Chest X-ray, AP view. Patient: 60 years old, sex M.
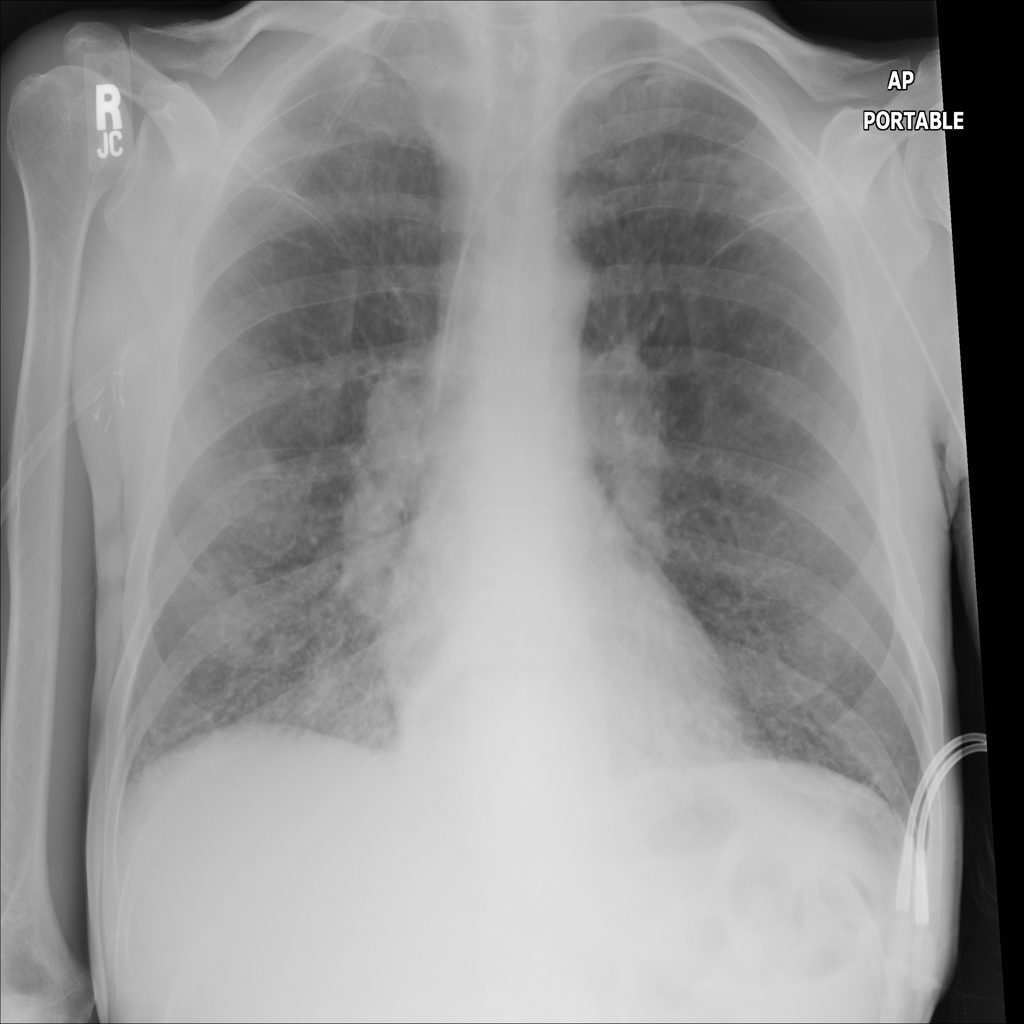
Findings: Infiltration